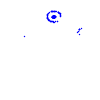
Particle: kaon